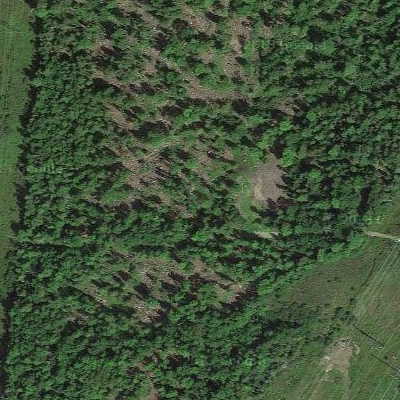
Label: eForest